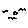
Label: bird